Field crop: maize
Growth stage: 2
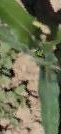
Species: maize